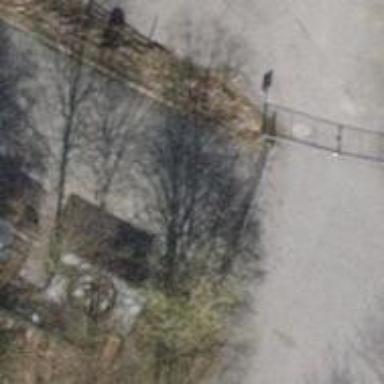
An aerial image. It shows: Gate.